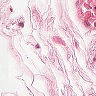
Metastatic tissue present: no